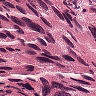
Metastatic tissue present: yes